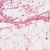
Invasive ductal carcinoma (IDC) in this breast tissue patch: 0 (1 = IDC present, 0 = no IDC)